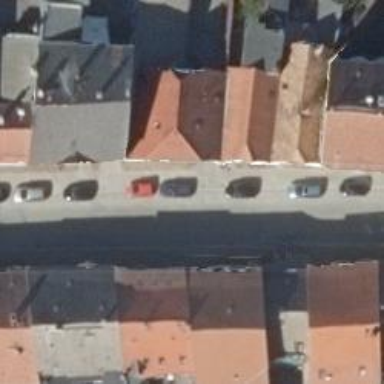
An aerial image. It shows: Alleyway designated as service road passing through building tunnel.